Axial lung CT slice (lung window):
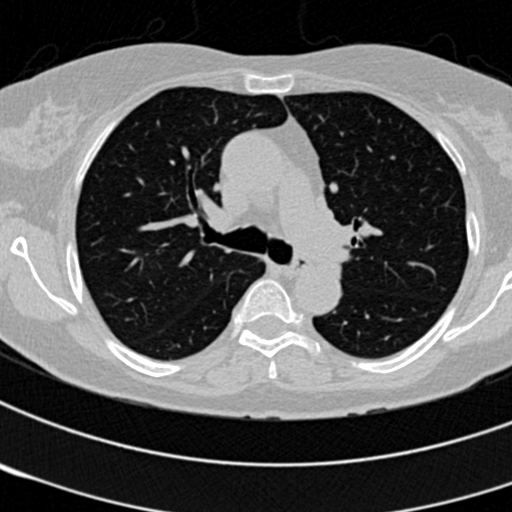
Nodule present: no